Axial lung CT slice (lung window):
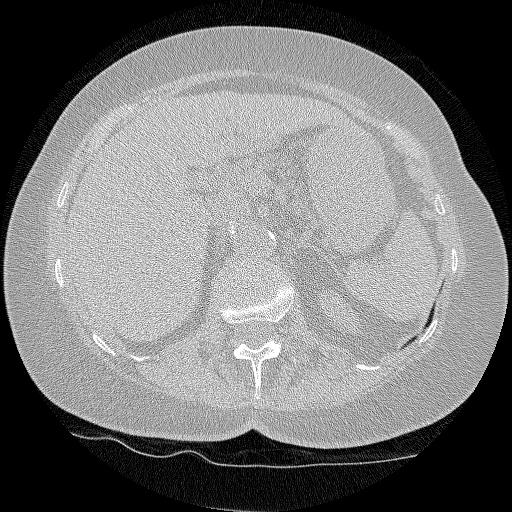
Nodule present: no